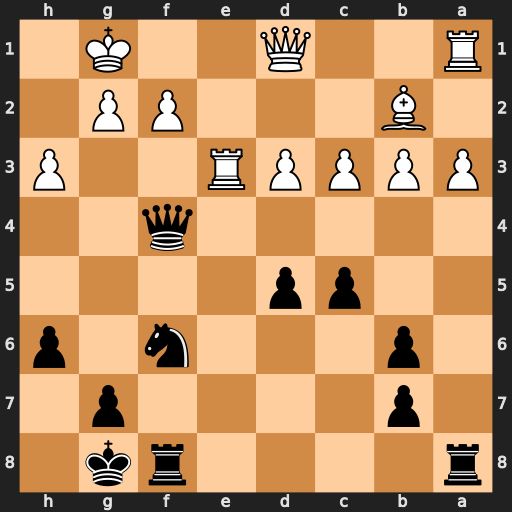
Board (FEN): r4rk1/1p4p1/1p3n1p/2pp4/5q2/PPPPR2P/1B3PP1/R2Q2K1
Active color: b
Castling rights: -
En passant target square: -
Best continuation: Ng4 Qxg4 Qxf2+ Kh2 Qxe3